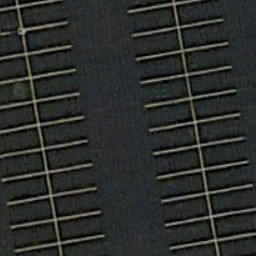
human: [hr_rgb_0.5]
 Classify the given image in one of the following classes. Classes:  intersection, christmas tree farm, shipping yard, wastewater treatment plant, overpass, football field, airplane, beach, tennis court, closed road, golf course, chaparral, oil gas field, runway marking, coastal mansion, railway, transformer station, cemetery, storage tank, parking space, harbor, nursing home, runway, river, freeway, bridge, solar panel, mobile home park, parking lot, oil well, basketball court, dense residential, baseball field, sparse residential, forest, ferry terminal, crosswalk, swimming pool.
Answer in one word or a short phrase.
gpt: parking space